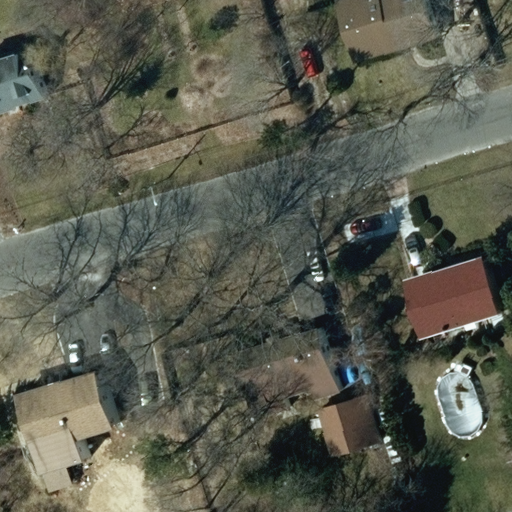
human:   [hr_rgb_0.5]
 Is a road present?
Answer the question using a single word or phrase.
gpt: yes

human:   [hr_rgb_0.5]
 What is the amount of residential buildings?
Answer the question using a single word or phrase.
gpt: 6

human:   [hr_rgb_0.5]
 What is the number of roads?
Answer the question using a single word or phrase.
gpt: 1

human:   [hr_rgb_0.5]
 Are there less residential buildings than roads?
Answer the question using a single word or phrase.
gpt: no

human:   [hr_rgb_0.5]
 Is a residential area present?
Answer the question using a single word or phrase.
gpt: yes

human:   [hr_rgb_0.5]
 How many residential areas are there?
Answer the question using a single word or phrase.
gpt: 1

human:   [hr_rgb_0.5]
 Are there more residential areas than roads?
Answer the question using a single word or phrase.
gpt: no

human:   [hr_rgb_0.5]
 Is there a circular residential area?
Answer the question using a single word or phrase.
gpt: no

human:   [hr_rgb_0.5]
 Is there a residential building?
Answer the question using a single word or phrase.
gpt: yes

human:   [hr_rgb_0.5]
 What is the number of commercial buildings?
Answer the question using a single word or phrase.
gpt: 0

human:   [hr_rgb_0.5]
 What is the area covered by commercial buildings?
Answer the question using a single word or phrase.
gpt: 0m2

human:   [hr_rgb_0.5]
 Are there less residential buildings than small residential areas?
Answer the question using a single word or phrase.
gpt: no

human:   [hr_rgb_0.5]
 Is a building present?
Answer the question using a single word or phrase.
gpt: yes

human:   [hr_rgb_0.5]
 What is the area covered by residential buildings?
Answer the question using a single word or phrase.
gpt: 980m2

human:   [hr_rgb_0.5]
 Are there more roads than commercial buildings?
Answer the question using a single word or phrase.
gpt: yes

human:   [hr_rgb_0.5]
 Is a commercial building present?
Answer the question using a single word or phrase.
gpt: no

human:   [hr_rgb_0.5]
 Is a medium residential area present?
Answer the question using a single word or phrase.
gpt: no

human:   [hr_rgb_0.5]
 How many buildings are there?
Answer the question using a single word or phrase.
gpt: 6

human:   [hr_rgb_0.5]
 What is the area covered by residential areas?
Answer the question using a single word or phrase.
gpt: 10619m2

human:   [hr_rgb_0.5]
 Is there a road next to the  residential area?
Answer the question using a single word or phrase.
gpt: yes

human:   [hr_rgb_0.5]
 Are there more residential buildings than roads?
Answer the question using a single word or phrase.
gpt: yes

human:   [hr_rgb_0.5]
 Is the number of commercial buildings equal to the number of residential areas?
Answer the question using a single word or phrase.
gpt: no

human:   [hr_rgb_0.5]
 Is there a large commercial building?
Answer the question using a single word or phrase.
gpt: no

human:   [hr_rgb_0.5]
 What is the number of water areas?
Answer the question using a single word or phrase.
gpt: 0

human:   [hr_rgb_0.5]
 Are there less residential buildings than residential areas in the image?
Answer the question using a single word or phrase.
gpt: no

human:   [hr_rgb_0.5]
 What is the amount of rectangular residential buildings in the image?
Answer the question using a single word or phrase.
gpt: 2

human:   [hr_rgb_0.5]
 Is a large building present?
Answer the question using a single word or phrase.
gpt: no

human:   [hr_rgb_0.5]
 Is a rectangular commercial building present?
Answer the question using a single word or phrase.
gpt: no

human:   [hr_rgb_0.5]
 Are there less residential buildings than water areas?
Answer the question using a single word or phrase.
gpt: no

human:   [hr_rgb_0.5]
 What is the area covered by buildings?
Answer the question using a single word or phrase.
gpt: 980m2

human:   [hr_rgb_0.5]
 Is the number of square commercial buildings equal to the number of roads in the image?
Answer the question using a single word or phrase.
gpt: no

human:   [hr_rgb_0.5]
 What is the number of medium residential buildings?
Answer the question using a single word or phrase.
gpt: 4

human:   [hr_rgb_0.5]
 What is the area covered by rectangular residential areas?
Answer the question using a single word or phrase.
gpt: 10619m2

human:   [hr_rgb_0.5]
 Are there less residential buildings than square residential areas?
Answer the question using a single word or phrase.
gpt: no

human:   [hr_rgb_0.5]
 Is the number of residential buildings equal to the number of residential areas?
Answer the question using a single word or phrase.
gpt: no

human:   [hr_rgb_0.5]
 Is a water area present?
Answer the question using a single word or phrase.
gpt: no

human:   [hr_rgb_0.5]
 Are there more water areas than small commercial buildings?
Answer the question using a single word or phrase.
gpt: no

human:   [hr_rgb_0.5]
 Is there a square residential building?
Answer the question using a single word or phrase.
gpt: no

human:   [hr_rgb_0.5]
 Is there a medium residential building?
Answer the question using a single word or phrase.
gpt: yes

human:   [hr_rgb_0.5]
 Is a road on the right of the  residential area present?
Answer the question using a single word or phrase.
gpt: yes

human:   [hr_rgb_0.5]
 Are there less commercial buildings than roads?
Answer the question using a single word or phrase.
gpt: yes

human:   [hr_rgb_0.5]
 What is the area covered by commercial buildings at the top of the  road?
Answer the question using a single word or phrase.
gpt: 0m2

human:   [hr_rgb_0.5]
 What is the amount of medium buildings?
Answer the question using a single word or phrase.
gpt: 4

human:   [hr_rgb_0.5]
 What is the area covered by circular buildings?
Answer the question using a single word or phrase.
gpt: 0m2

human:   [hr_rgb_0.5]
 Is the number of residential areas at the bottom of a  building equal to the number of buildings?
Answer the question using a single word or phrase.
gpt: no

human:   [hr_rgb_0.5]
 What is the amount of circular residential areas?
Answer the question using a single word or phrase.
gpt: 0

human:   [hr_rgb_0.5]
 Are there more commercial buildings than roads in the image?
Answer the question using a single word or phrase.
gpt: no

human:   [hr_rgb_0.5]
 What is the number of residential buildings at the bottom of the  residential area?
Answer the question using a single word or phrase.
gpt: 6

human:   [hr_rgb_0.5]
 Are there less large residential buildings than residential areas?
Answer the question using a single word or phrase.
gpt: yes

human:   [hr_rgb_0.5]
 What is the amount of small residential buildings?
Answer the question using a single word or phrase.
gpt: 2

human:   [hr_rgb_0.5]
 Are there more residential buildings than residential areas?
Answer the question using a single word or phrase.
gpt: yes

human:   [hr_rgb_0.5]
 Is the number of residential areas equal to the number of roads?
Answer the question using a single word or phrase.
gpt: yes

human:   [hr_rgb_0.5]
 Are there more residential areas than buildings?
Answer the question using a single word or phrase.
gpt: no

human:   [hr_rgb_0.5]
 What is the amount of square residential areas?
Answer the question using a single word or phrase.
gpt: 0

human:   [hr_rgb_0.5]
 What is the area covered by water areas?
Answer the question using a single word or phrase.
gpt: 0m2

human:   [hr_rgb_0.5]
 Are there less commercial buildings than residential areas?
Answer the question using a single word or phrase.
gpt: yes

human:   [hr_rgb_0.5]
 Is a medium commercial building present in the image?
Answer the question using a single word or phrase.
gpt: no

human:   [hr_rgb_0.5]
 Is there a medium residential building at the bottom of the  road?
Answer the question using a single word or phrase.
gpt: yes

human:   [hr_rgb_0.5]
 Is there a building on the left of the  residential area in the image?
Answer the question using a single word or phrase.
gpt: no

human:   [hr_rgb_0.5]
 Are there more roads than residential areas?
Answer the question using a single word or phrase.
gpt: no

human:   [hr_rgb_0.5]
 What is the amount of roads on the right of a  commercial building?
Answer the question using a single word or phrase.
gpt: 0

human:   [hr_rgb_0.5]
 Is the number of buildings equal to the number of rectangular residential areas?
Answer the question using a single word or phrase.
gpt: no

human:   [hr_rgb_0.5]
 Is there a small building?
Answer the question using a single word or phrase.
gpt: yes

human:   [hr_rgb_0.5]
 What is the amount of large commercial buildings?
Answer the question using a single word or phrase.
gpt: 0